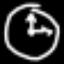
Label: clock